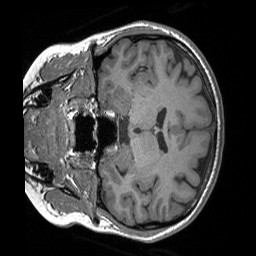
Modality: T1w
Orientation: coronal
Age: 24
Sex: female
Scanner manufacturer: siemens
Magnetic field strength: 3 T
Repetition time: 1.56 s
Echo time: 0.00207 s